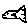
Label: fish